Question:
there is option available of merging duplicate row they affect in other column also.
PFA in that merging duplicate column in one cell not affect other column
please answer me how do i using python
thank you in advance
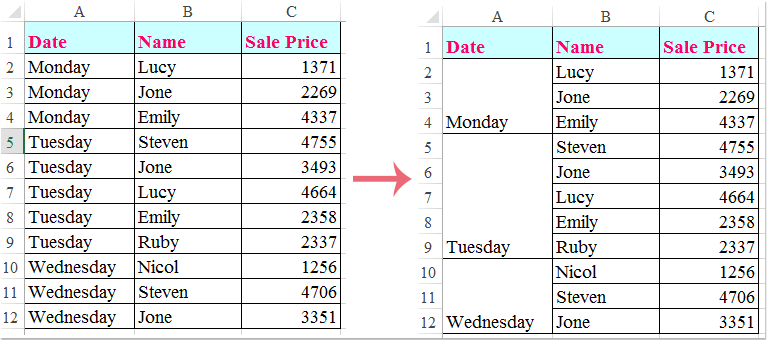
Answer: I think you should improve your question, but here is what I made out of it:
'''
>>> my_data = {0: {'Date': 'Monday', 'Name': 'Lucy', 'Sale Price': 1371},
...: 1: {'Date': 'Monday', 'Name': 'Jone', 'Sale Price': 2269},
...: 2: {'Date': 'Monday', 'Name': 'Emily', 'Sale Price': 4337},
...: 3: {'Date': 'Tuesday', 'Name': 'Steven', 'Sale Price': 4755},
...: 4: {'Date': 'Tuesday', 'Name': 'Jone', 'Sale Price': 3493},
...: 5: {'Date': 'Tuesday', 'Name': 'Lucy', 'Sale Price': 4664},
...: 6: {'Date': 'Tuesday', 'Name': 'Emily', 'Sale Price': 2358},
...: 7: {'Date': 'Tuesday', 'Name': 'Ruby', 'Sale Price': 2337},
...: 8: {'Date': 'Wednesday', 'Name': 'Nicol', 'Sale Price': 1256},
...: 9: {'Date': 'Wednesday', 'Name': 'Steven', 'Sale Price': 4706},
...: 10: {'Date': 'Wednesday', 'Name': 'Jone', 'Sale Price': 3351}}
>>> df = pd.DataFrame.from_dict(my_data, orient='index')
>>> df
Date Name Sale Price
0 Monday Lucy 1371
1 Monday Jone 2269
2 Monday Emily 4337
3 Tuesday Steven 4755
4 Tuesday Jone 3493
5 Tuesday Lucy 4664
6 Tuesday Emily 2358
7 Tuesday Ruby 2337
8 Wednesday Nicol 1256
9 Wednesday Steven 4706
10 Wednesday Jone 3351
>>> df.groupby(['Date','Name']).sum()
Sale Price
Date Name
Monday Emily 4337
Jone 2269
Lucy 1371
Tuesday Emily 2358
Jone 3493
Lucy 4664
Ruby 2337
Steven 4755
Wednesday Jone 3351
Nicol 1256
Steven 4706
'''